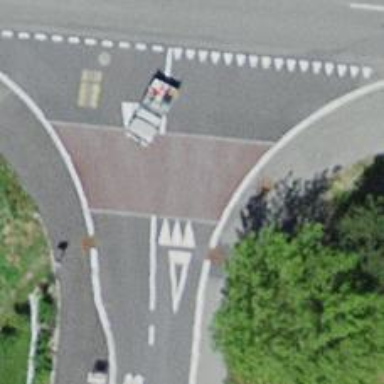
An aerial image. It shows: Asphalt footway with unmarked crossing and traffic calming table.